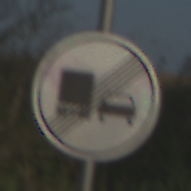
Verkehrszeichen: EndeUeberholverbotKraftfahrzeuge
Umgebung: Outdoor, RoadRail
Tageszeit: MorningAfternoon
Wetter: Clear
Licht: Natural
Jahreszeit: NotSpecified
Kontrast: HighContrast